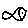
Label: fish